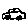
Label: car